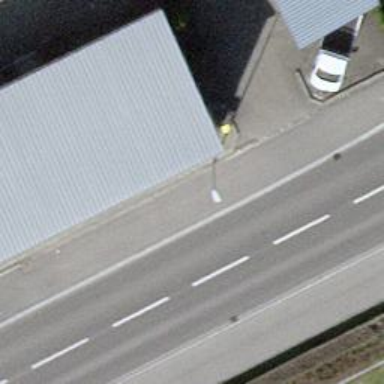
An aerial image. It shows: Post box is visible.